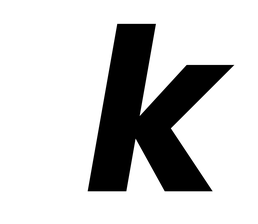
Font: Poppins-BoldItalic